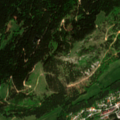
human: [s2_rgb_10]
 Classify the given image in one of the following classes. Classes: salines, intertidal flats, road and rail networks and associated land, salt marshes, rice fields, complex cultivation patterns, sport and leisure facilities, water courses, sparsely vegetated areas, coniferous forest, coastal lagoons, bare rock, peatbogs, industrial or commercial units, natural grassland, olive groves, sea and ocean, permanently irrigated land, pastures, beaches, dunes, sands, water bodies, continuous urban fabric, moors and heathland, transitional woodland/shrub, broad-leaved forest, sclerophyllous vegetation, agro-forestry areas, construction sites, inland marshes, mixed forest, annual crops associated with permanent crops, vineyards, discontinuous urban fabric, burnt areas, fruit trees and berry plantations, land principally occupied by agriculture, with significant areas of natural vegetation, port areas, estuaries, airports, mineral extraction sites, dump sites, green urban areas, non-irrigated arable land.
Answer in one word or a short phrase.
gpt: discontinuous urban fabric, pastures, coniferous forest, mixed forest